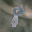
Label: 8